Question: I have hit a wall in a query that will return the Vehicle ID number with the most recent sale date if the vehicle has been sold, sale cancelled, and re-soled (this is accomplished by checking if there are an odd number of transactions associated with a vehicle)
Sometimes the most recent transaction date will not be the Final sale but rather the cancel transaction (the system batches / processes transactions in a unintuitive order).
Note: I'm using MS Acces
Write a Query to determine IF the most recent transaction returned is the cancel transaction, THEN return the second most recent transaction.
## SQL
'''
SELECT DISTINCT N.vin,
N.[trans category],
N.[model category],
Max(N.[trans date])
FROM new_bbss N
WHERE N.[trans category] NOT LIKE '*Individual*'
AND ( N.[trans category] ) NOT LIKE '*Corporate*'
AND ( n.[trans category] ) NOT LIKE '*Partners*'
AND ( n.[trans category] ) NOT LIKE '*Special*'
AND ( n.[trans category] ) NOT LIKE '*Employee*'
AND ( n.[trans category] ) NOT LIKE '*Mobile*'
AND ( n.[trans category] ) NOT LIKE '*JLR FLEET*'
AND N.vin IN(SELECT vin
FROM new_bbss
WHERE [retailer code] LIKE 'R*'
AND new_bbss.vin NOT IN(SELECT vin
FROM cleansed_vins)
GROUP BY vin
HAVING Count(vin) > 1
AND Count(vin) MOD 2 = 1)
GROUP BY N.vin,
N.[trans category],
N.[model category]
'''
## Data Structure

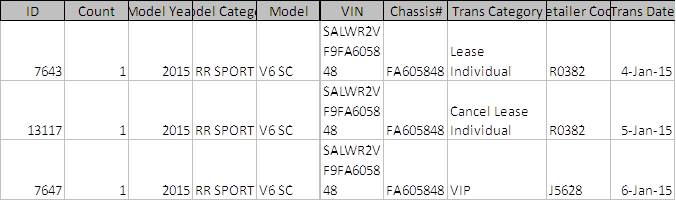
Answer: Why not eliminate "cancel" transaction with a subquery. See the 5th line of the code below.
'''
SELECT DISTINCT N.vin,
N.[trans category],
N.[model category],
Max(N.[trans date])
FROM (Select * from new_bbss where new_bbss.[trans category] NOT LIKE '*Cancel*') N
WHERE N.[trans category] NOT LIKE '*Individual*'
AND ( N.[trans category] ) NOT LIKE '*Corporate*'
AND ( n.[trans category] ) NOT LIKE '*Partners*'
AND ( n.[trans category] ) NOT LIKE '*Special*'
AND ( n.[trans category] ) NOT LIKE '*Employee*'
AND ( n.[trans category] ) NOT LIKE '*Mobile*'
AND ( n.[trans category] ) NOT LIKE '*JLR FLEET*'
AND N.vin IN(SELECT vin
FROM new_bbss
WHERE [retailer code] LIKE 'R*'
AND new_bbss.vin NOT IN(SELECT vin
FROM cleansed_vins)
GROUP BY vin
HAVING Count(vin) > 1
AND Count(vin) MOD 2 = 1)
GROUP BY N.vin,
N.[trans category],
N.[model category]
'''